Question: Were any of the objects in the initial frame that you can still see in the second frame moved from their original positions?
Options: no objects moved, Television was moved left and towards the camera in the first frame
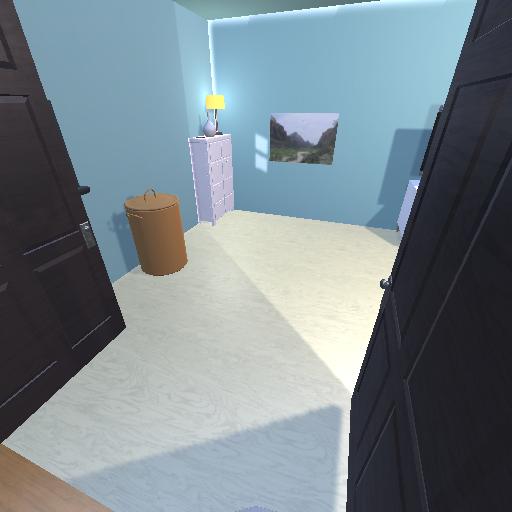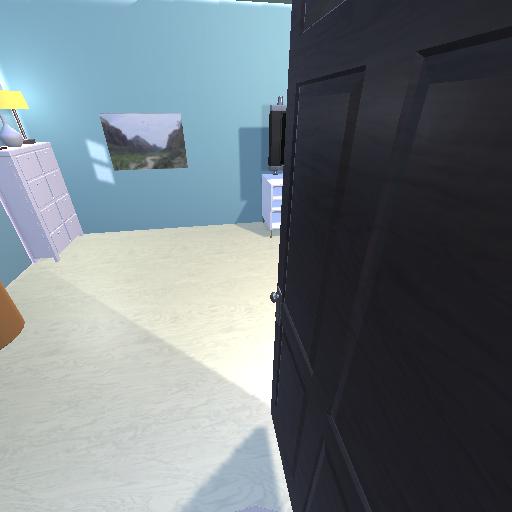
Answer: no objects moved